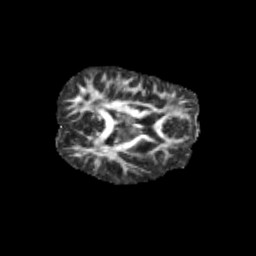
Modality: FA
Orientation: axial
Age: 9
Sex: female
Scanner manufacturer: siemens
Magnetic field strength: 3 T
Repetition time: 3.8 s
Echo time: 0.07 s